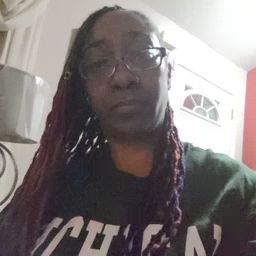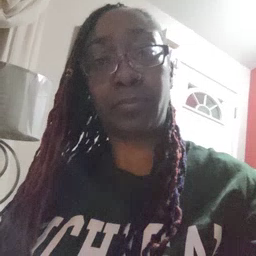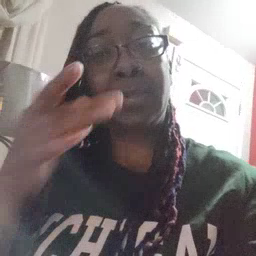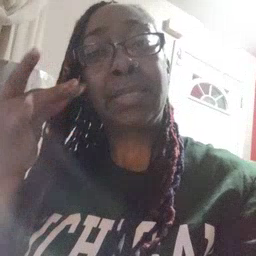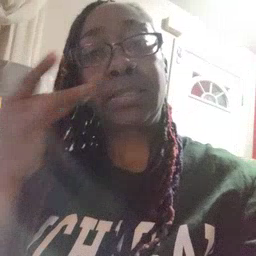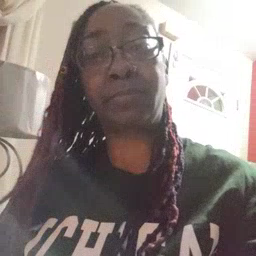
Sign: kitty